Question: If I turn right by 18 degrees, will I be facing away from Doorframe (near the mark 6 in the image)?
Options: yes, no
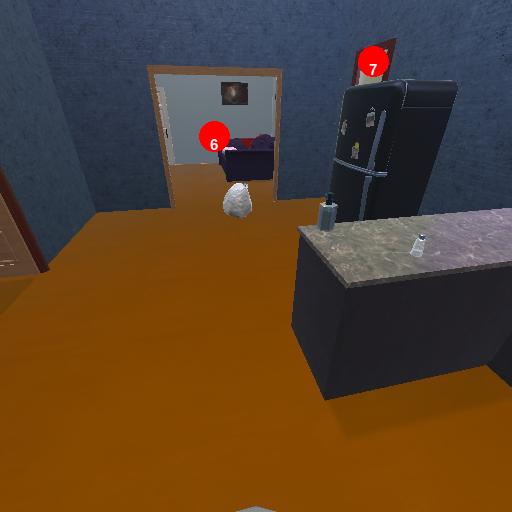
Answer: yes